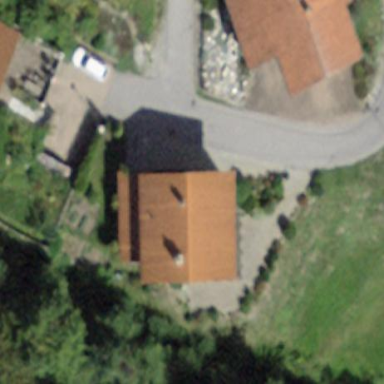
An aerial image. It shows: Simple and straightforward house.